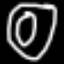
Label: donut